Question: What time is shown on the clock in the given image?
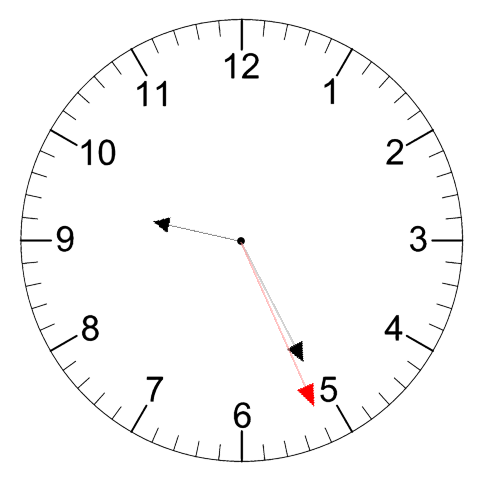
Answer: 09:25:26